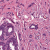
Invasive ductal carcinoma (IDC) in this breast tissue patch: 1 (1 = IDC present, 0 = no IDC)